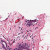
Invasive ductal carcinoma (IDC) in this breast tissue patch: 0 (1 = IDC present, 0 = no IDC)